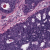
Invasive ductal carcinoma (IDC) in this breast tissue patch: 0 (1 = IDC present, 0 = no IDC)